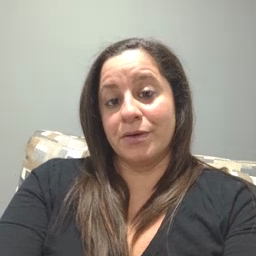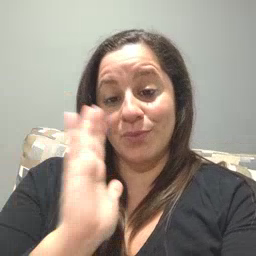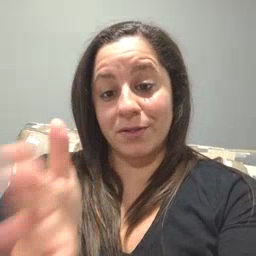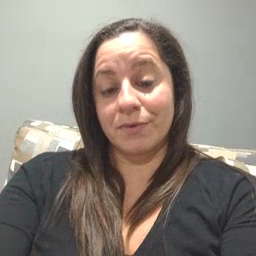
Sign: will